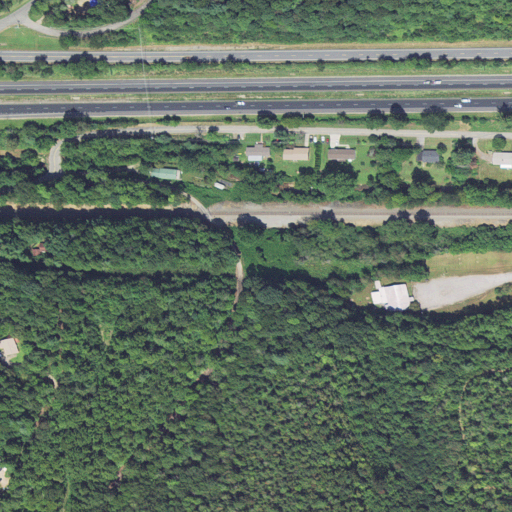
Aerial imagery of valley in North Carolina named Burgin Cove containing deciduous forest, open development, mixed forest, low intensity development, medium intensity development, grassland, and high intensity development